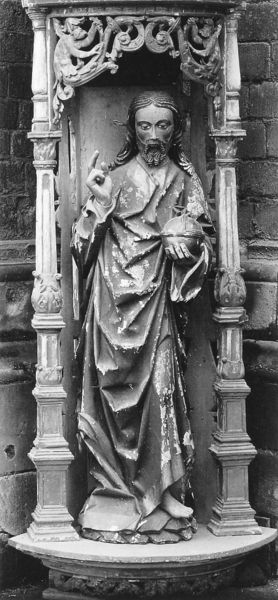
Titel: Salvator aus dem Hochaltarretabel
Künstler: Henrick van Holt
Standort: Xanten, St.Viktor (EU - D - NRW)
Schlagwörter: blätter, hand, mann, finger, geste, haar, holz, säule, säulen, ball, ornament, bart, wand, falten, stein, erde, kirche, figur, gewand, gotik, locken, skulptur, statue, apfel, relief, zeigefinger, ornamente, faltenwurf, nische, fuss, kupfer, kugel, altar, schnitzerei, erdkugel, schnörkel, christus, jesus, portikus, segnen, chor, fingerzeig, heiliger, heilige, postament, tunika, welt, masswerk, weltkugel, blei, gewände, warnung, apostel, erdapfel, sokel, porikus, skulptu, ardkugel, wstatue, stien$erdkugel, kugel skulptur